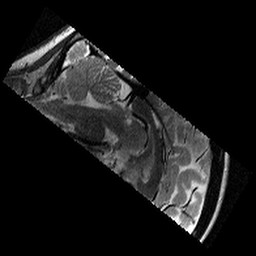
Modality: T2w
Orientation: sagittal
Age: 10
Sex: female
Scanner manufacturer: siemens
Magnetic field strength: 3 T
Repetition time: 9.23 s
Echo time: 0.067 s